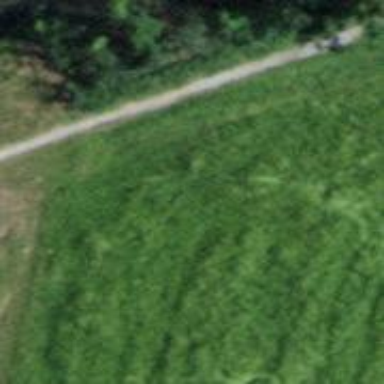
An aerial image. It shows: Unpaved path.